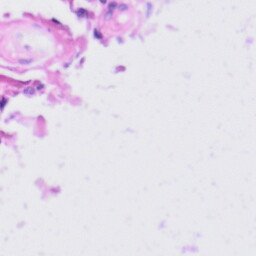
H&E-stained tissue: Tonsil